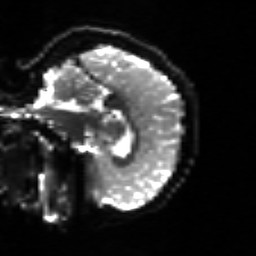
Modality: sbref
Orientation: sagittal
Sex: female
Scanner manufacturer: siemens
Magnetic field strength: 3 T
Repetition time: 5 s
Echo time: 0.071 s